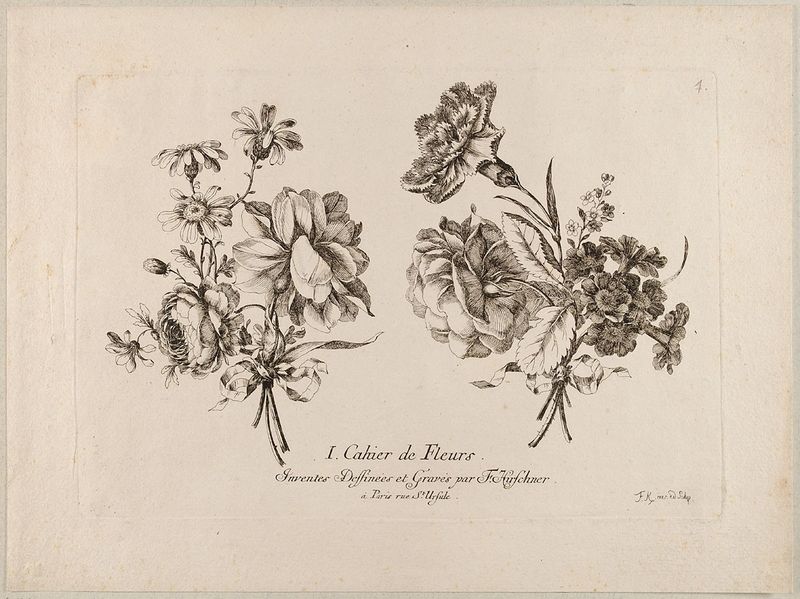
Titel: Zwei Blumensträuße, Blatt aus der Folge 'I. Cahier de Fleurs Inventes Dessinées et Gravés par F. Kirschner à Paris rue St. Ursule'
Künstler: Friedrich Kirschner
Standort: Hamburg
Institution: Museum für Kunst und Gewerbe Hamburg
Schlagwörter: blumen, schleife, band, blatt, grafik, graphik, französisch, pfingstrose, fotografie, photographie, druck, druckgraphik, schwarz-weiß, druckgrafik, radierung, text, nelke, gebinde, nummerierung, schnittblumen, reproduktionen, signature, druckerzeugnisse, blumenbuch, blüte, blumenstrauß, ornamentstich, vorlageblätter, cahier de fleurs